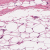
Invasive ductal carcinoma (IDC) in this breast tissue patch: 0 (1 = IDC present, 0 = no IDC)